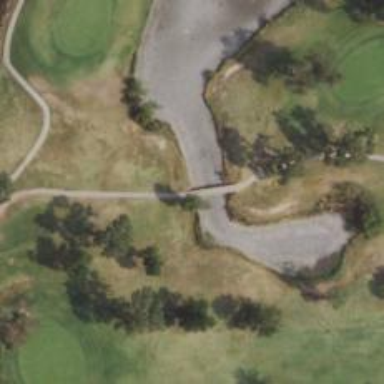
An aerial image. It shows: Path on bridge with grade 1 track type. It is path used for golf.